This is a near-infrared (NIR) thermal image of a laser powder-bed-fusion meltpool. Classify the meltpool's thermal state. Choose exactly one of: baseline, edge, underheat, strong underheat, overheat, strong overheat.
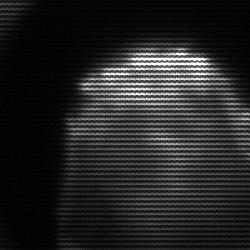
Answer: edge